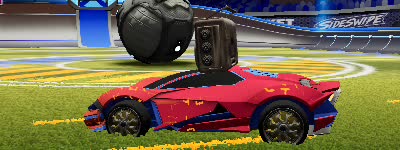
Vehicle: werewolf